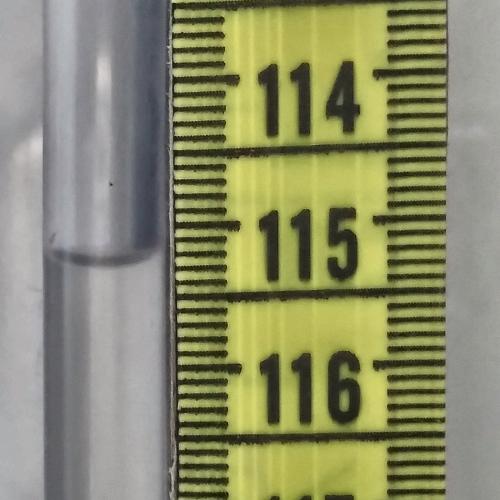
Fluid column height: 115.2 cm